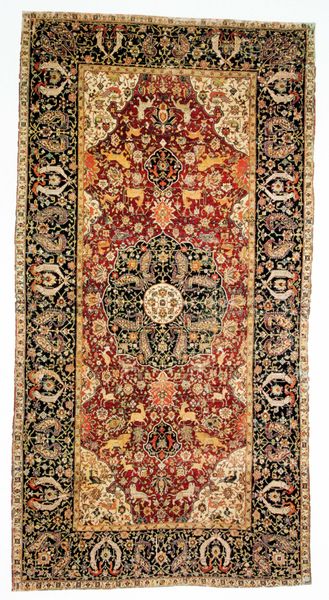
Titel: Medaillon-Teppich mit Tieren
Standort: Berlin
Institution: Museum für Islamische Kunst
Schlagwörter: blau, dunkel, weiß, gelb, grün, ocker, blume, blumen, braun, bunt, grau, mitte, orange, schmuck, schwarz, rot, tier, tiere, beige, muster, ornament, teppich, wand, band, rahmen, feld, flach, stickerei, stoff, rosa, seide, kreis, rahmung, abstrakt, formen, rand, figuren, wild, bordüre, wandteppich, wolle, symmetrie, figurativ, floral, ornamente, verzierung, läufer, foto, fotografie, gemustert, orient, orientalisch, symmetrisch, geometrisch, fisch, arabisch, löwen, hirsch, reh, fabel, rechteckig, dicht, löwe, stickereien, orientteppich, gewebe, textil, mittelfeld, einfassung, wohnen, geometrie, gewebt, islam, perser, persien, verzierungen, mittelteil, fische, textilien, vorleger, arabeske, perserteppich, einrahmung, bande, geometire, geknüpft, teppixh, handgeknüpft, wollteppich, rapport, auslegware, blauschwarz, bordure, moster, knüpfteppich, gelnb, spiegelsymetrie, spiegelsymetrisch, spiegelsymmetrie